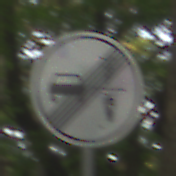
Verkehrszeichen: EndeVerbotUeberholenEinspurigeFahrzeuge
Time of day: MorningAfternoon
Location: Outdoor (RoadRail)
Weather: Clear
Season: NotSpecified
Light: Natural